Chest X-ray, PA view. Patient: 84 years old, sex M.
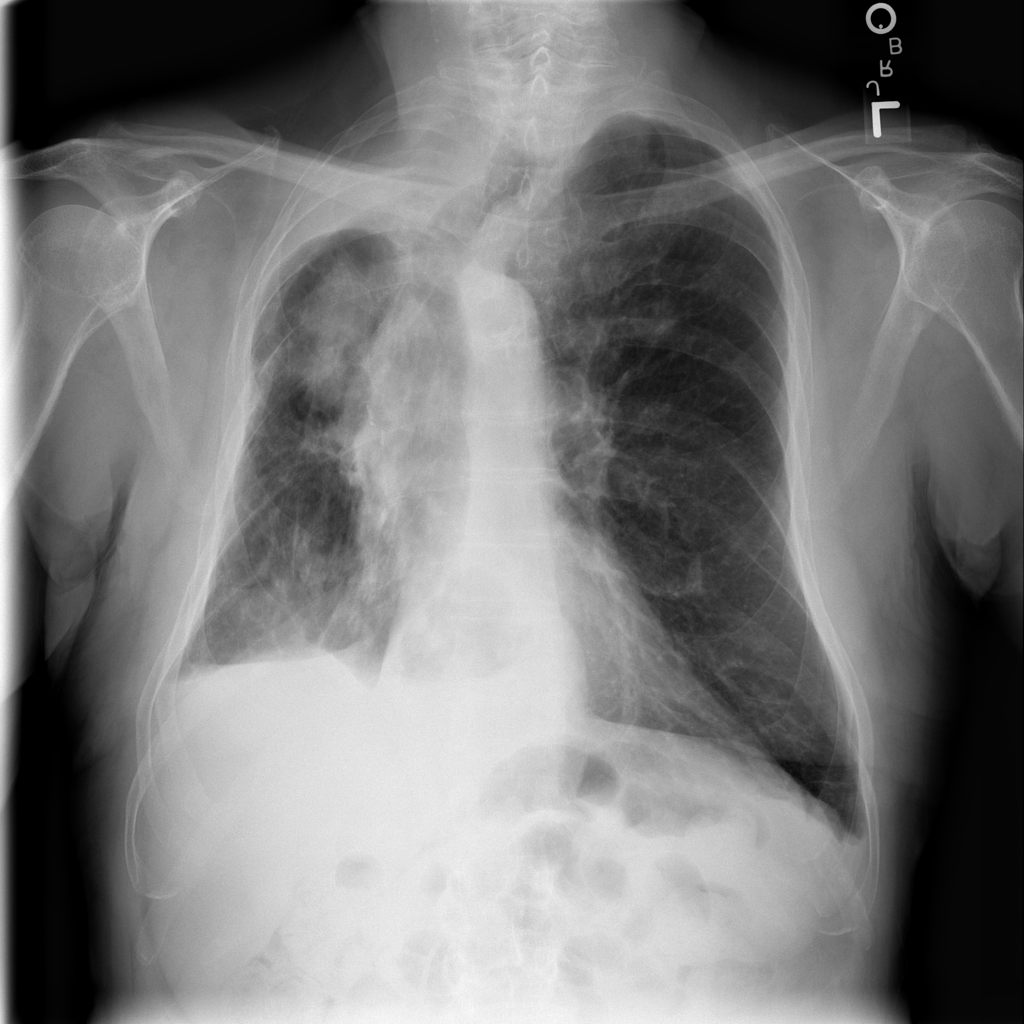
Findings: Hernia, Pleural_Thickening